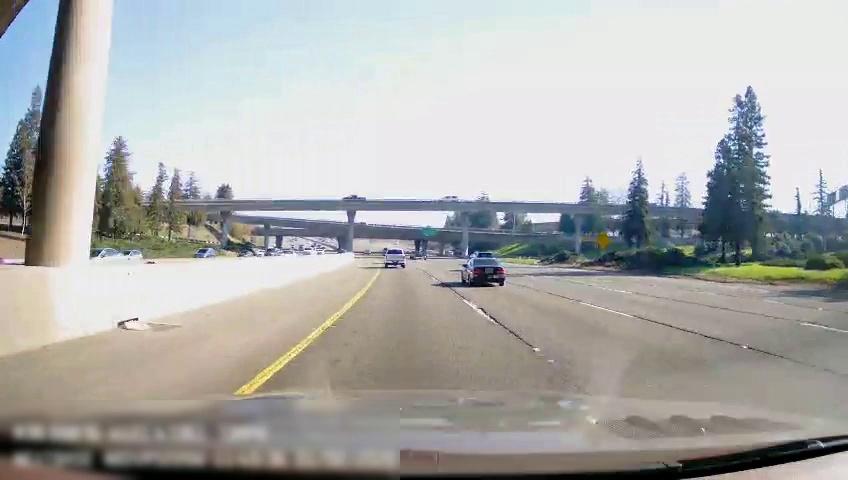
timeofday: Day
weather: Sunny
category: Drivable Space
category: Vehicles | Car
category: Vehicles | Car
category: Vehicles | Car
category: Vehicles | Car
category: Vehicles | Car
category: Drivable Space
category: Vehicles | Truck
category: Vehicles | Other LV
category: Vehicles | SUV
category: Vehicles | Car
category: Vehicles | Truck
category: Vehicles | SUV
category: Lanes | Current Lane
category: Lanes | Current Lane
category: Lanes | Alternate Lane
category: Lanes | Alternate Lane
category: Lanes | Alternate Lane
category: Lanes | Alternate Lane
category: Traffic | Signs
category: Traffic | Signs